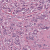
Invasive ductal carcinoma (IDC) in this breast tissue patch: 1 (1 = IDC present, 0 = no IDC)